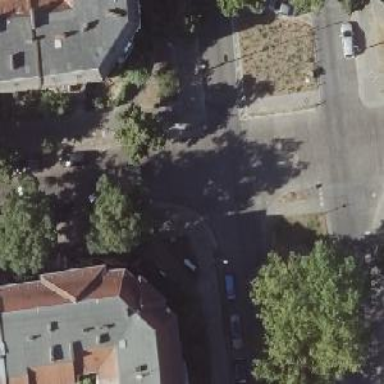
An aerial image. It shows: Residential road with sidewalks on both sides. Parallel parking is available on the street.